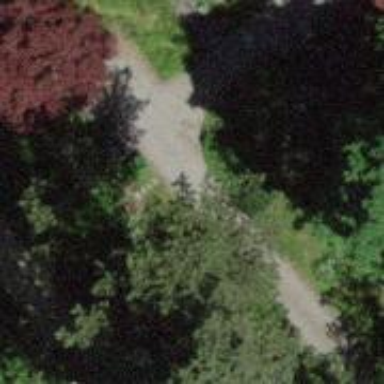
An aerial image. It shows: Unpaved path.